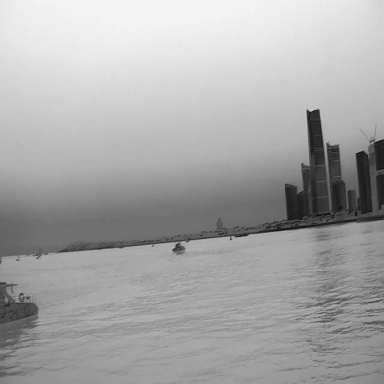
There are four objects shown in the infrared image, including a bulk_carrier, a container_ship, and two sailboats.